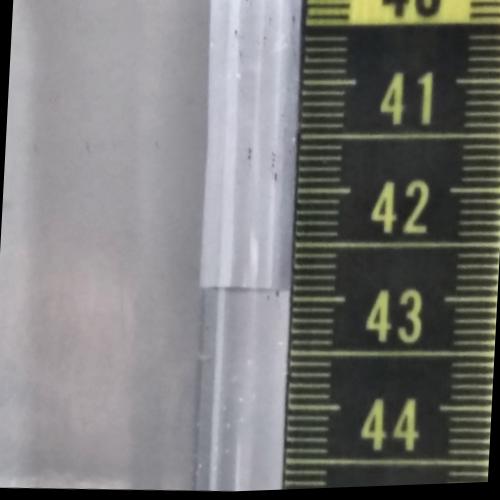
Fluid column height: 42.9 cm